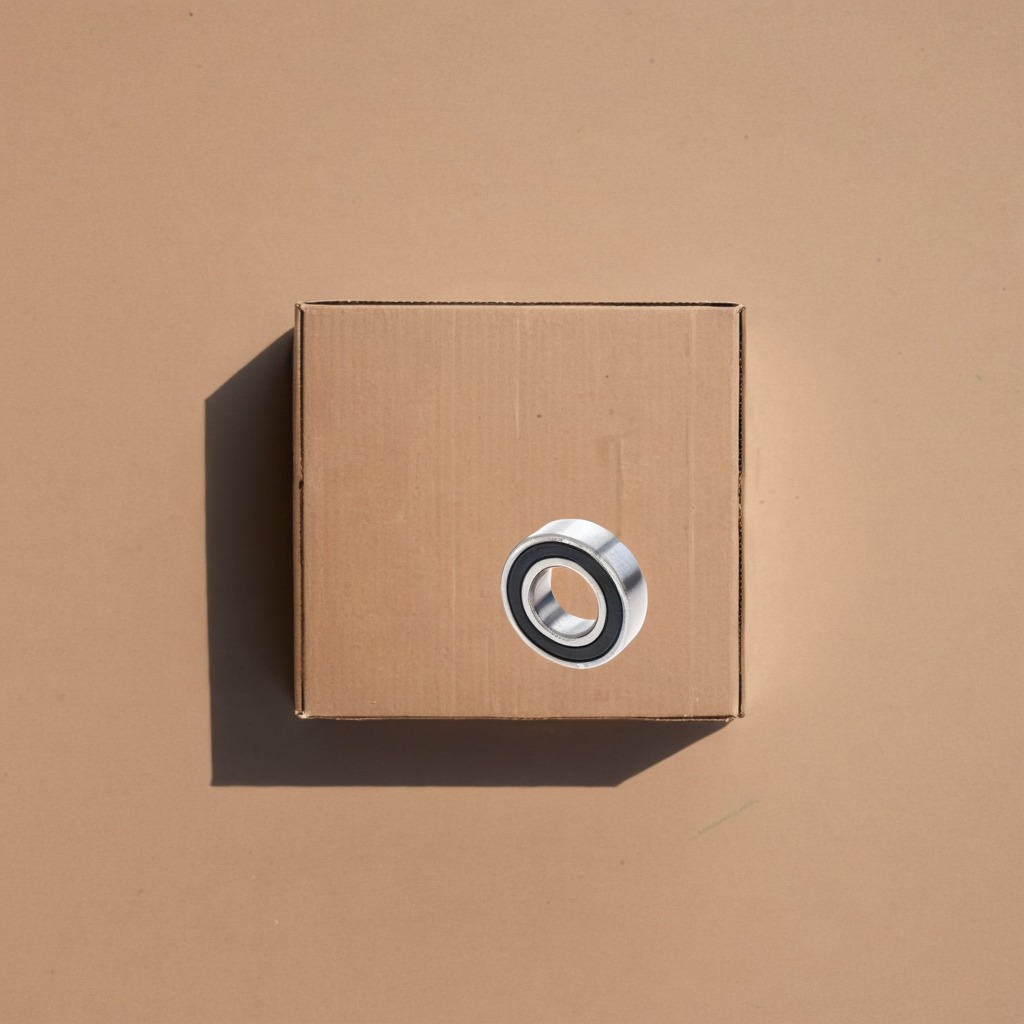
A metal ball bearing is lying on the clean dry cardboard box surface in an outdoor workshop during daytime bright natural light soft shadows slightly creased but